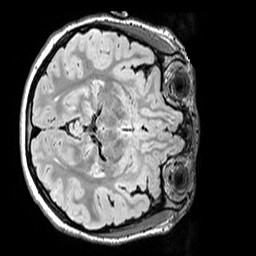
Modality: FLAIR
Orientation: axial
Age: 14
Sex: female
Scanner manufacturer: siemens
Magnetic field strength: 3 T
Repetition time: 5 s
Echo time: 0.388 s